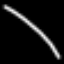
Label: line